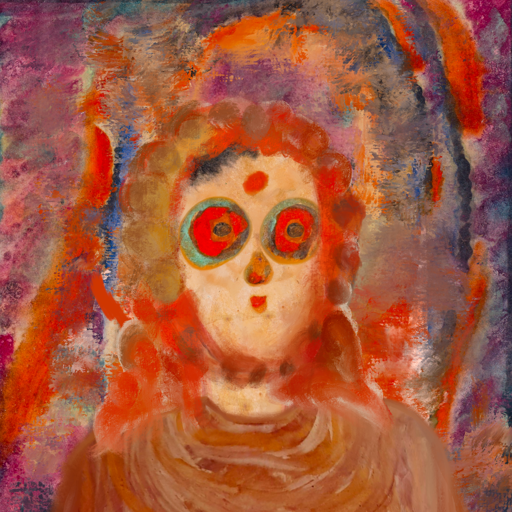
Background: Experience, Head And Neck Front: Childish, Face Front: Sisters, Bust: Pious_Lady, Hair Front: Rupkatha, Head Accessory: Blank, Second Necklace: Blank, Necklace: Blank, Baby: Blank